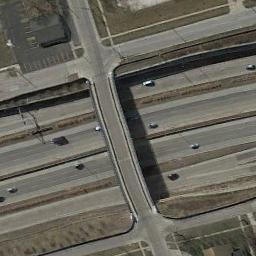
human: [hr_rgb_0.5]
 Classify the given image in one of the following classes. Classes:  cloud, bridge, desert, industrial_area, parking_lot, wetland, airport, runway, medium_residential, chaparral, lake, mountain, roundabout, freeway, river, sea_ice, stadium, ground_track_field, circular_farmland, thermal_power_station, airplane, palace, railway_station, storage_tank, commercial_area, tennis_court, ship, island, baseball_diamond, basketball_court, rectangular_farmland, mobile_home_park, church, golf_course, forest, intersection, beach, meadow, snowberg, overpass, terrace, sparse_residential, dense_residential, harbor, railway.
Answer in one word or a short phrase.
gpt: overpass